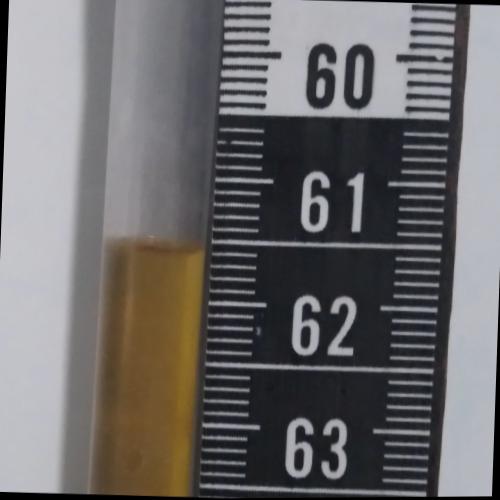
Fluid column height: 61.6 cm